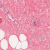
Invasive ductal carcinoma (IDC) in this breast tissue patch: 0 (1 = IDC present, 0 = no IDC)